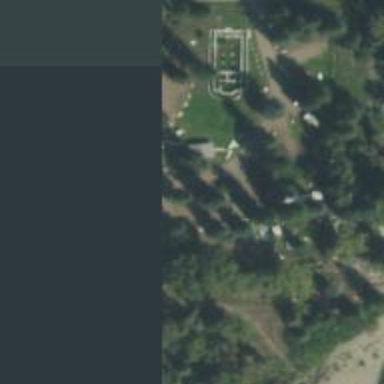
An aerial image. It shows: Campsite where tents and caravans are allowed.